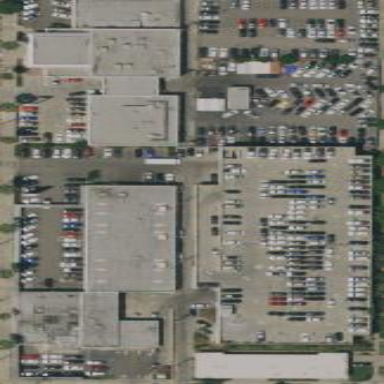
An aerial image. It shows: Retail area.